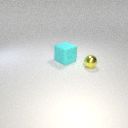
large cyan rubber cube to the left of small yellow metal sphere